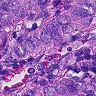
Metastatic tissue present: yes